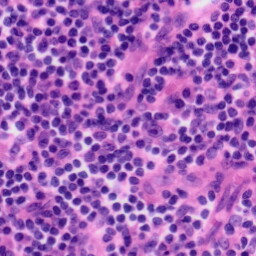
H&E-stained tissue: Tonsil